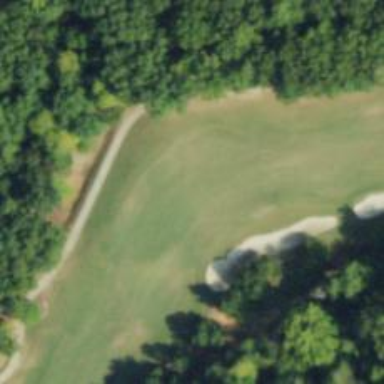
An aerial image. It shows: View of golf hole.